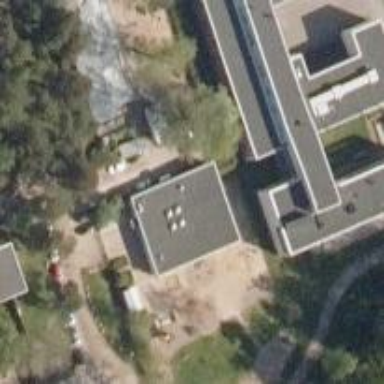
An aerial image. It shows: Kindergarten.